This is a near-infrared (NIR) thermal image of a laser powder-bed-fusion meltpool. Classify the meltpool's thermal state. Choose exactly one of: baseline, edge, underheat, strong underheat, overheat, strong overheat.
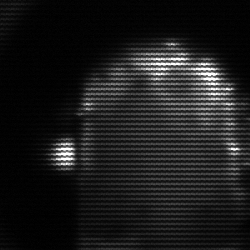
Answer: baseline